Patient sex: M
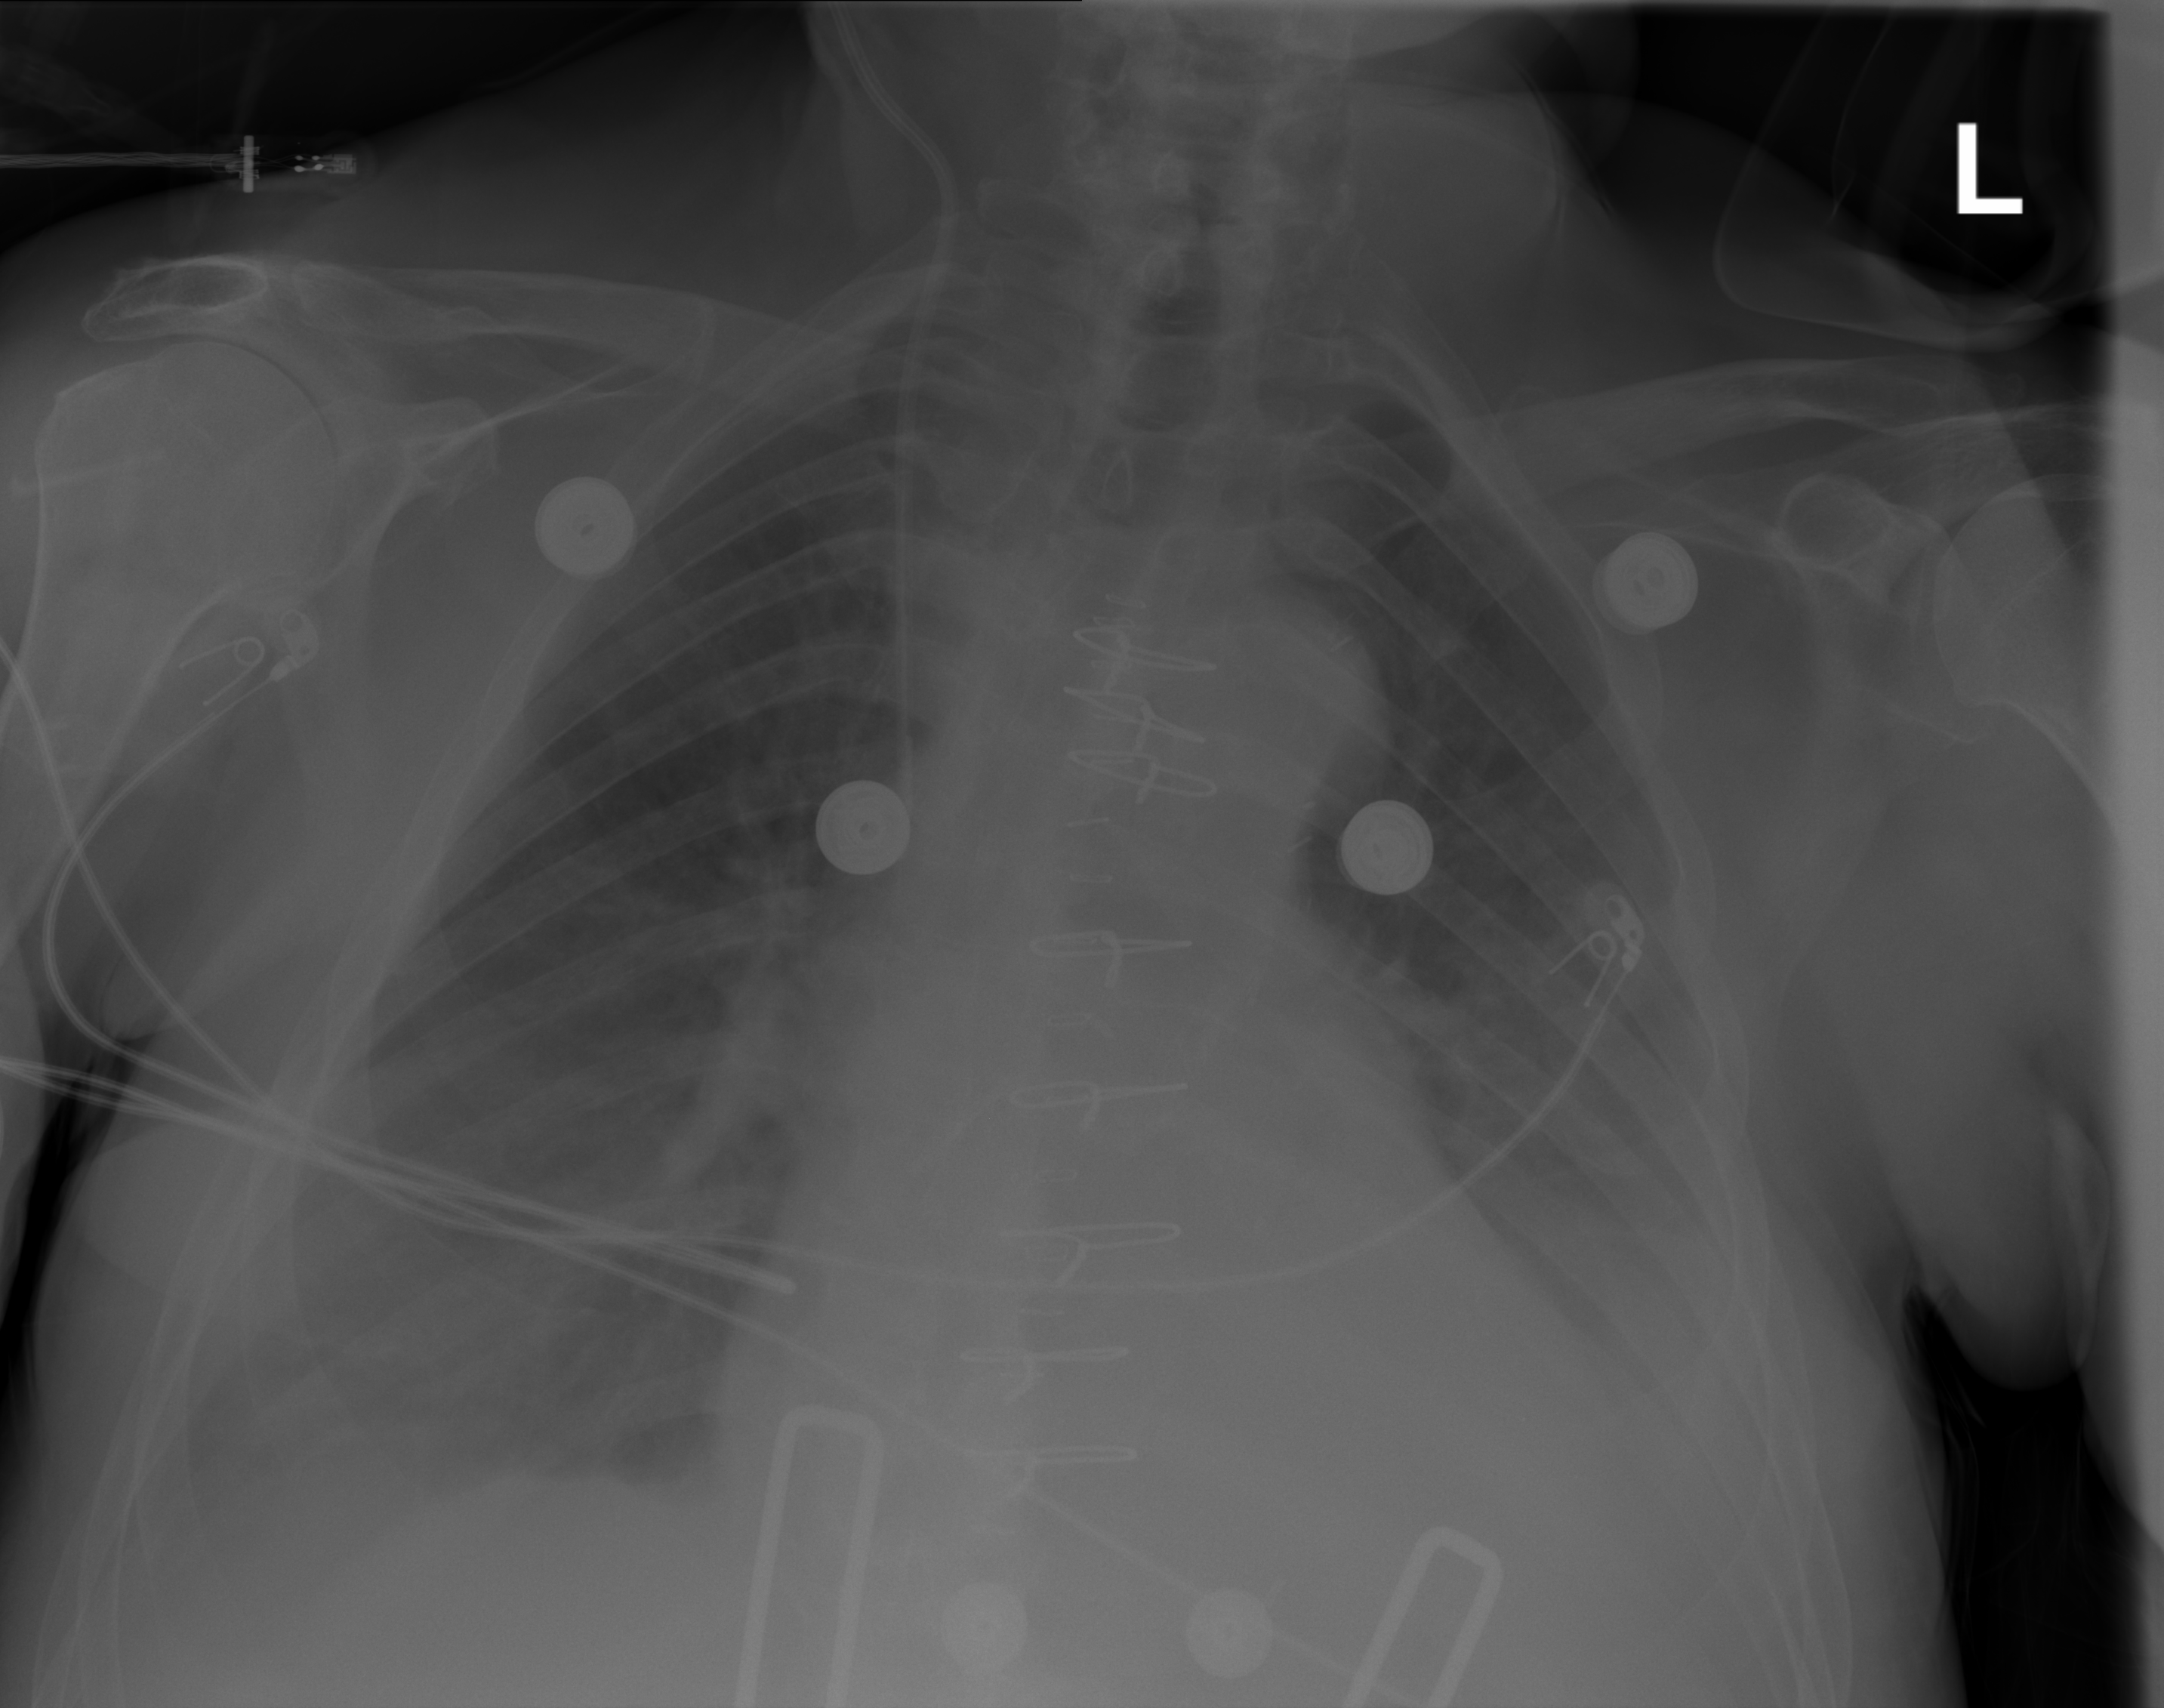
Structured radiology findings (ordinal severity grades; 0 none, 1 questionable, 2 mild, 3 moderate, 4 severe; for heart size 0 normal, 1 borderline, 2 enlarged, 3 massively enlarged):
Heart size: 2
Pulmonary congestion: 2
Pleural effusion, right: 3
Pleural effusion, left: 3
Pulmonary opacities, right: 0
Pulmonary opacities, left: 0
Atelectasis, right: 3
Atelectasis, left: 3